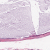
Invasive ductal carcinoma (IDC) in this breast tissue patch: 0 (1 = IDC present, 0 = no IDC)